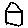
Label: house